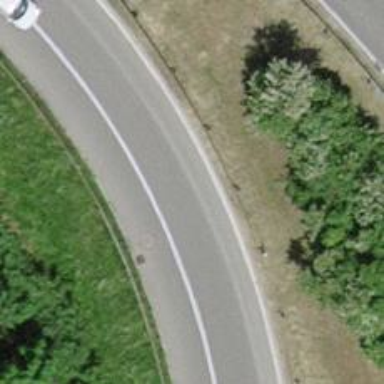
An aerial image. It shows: Asphalt motorway link.